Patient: sex F, age 48
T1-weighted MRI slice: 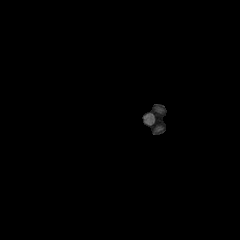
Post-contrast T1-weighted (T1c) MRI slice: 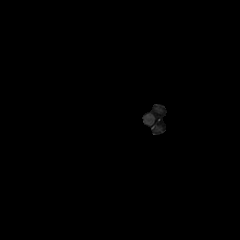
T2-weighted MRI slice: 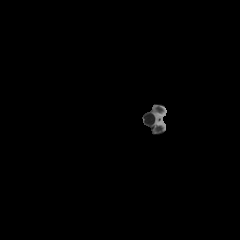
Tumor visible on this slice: no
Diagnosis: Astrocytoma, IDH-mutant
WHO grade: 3